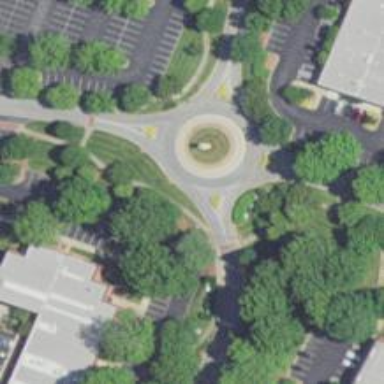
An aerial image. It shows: Tertiary road that leads to roundabout.